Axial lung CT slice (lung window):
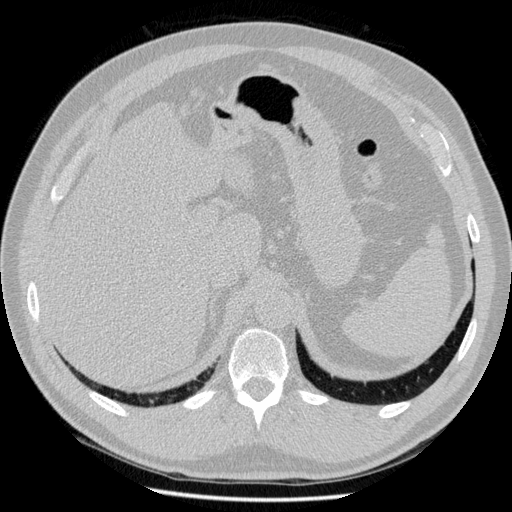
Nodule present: no